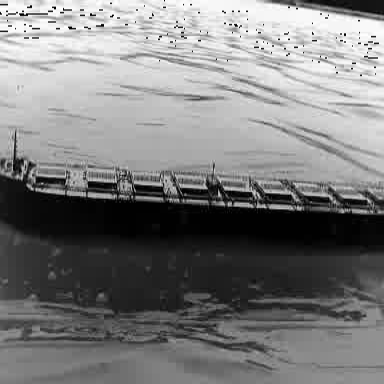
There is a liner in the infrared image.